Question: What is the measurement shown in the image?
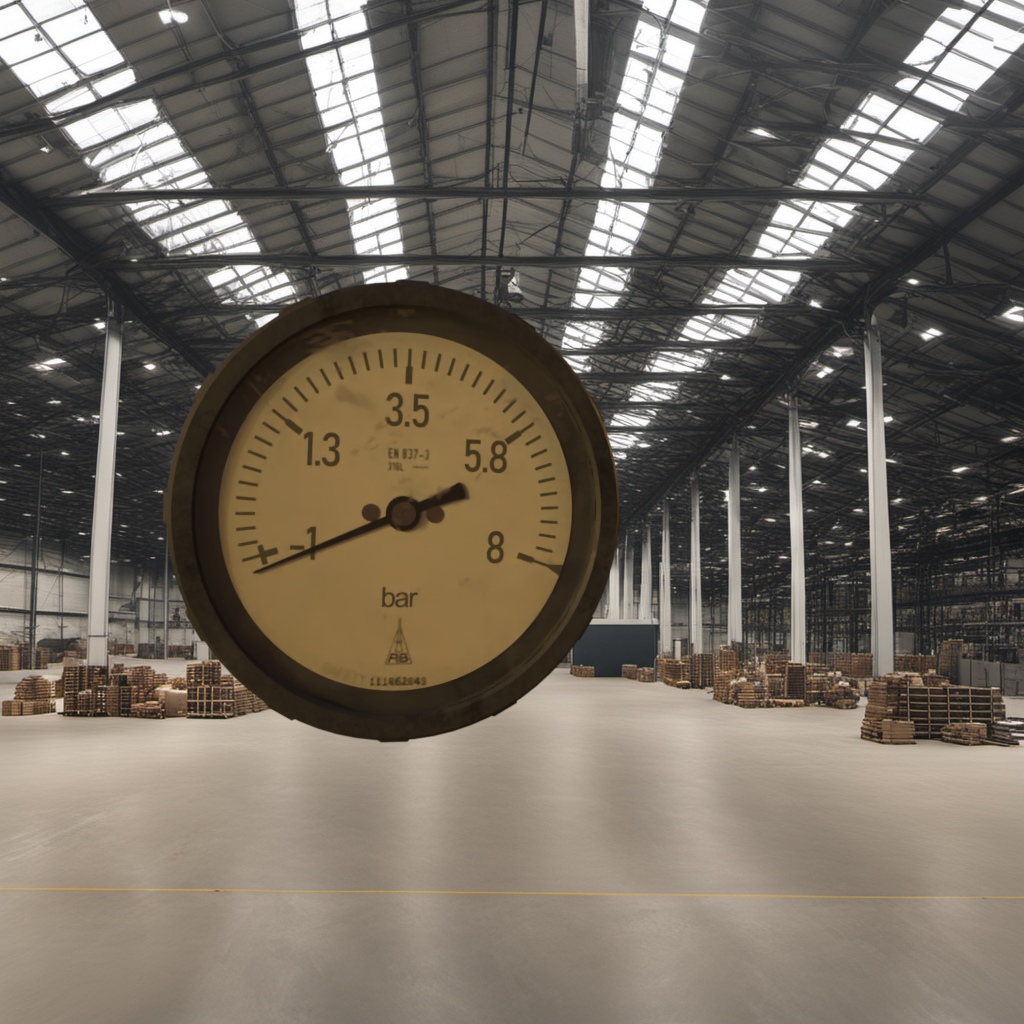
Answer: The result is -1.12
Question: What is the value range of the measurement in the image?
Answer: The range is from -1 to 8
Question: What is the minimum and maximum reading range of this measurement?
Answer: The minimum value is -1 and the maximum value is 8